Question: I am new to hadoop and trying out the sample program of wordcount already distributed with hadoop installation. I have created input directory named as "input" in hdfs and it contains my pdf file (how-to-code-in-python.pdf). When trying to run hadoop command for wordcount it shows an error
java.lang.Exception: java.io.FileNotFoundException: Path is not a file: /input/input

What is the exact error and how do I solve it?
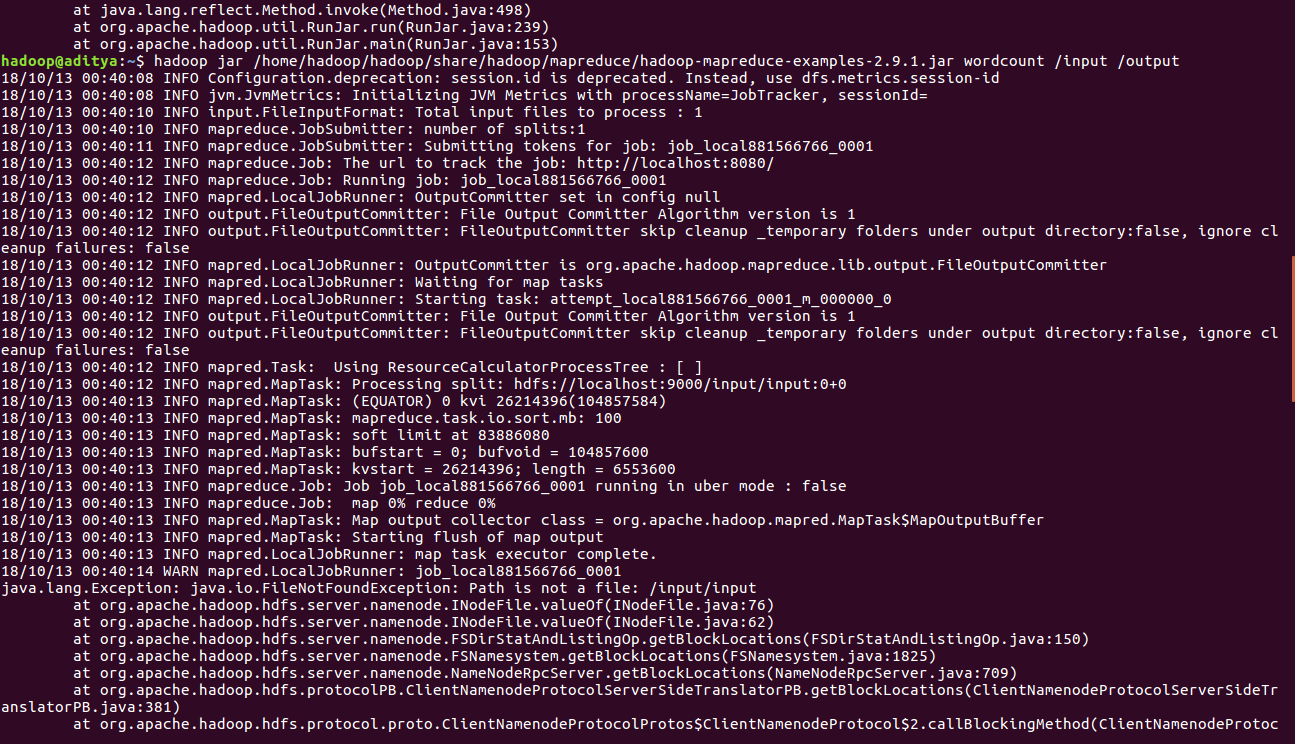
Answer: You list the contents of the folder
'''
hdfs dfs -ls /input
'''
Look at everything not a file
Then remove the folder(s) listed in the error as not files
'''
hdfs dfs -rm -R /input/input
'''
Then upload your data again
'''
hdfs dfs -copyFromLocal file.txt /input/
'''